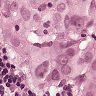
Metastatic tissue present: yes